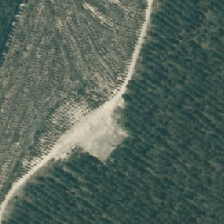
Land cover: harvested_forest